Question: With some help of other Stack Overflow members. I've created an Animated canvas section of a website that i am building.
I'm pretty new to Canvas, what I want to do is have an Animated Arc/Circle
'''
function animate(elementId, endPercent) {
var canvas = document.getElementById(elementId);
var context = canvas.getContext('2d');
var x = canvas.width / 2;
var y = canvas.height / 2;
var radius = 43.5;
var curPerc = 0;
var counterClockwise = false;
var circ = Math.PI * 2;
var quart = Math.PI / 2;
context.lineWidth = 9;
context.strokeStyle = '#c51414';
context.lineCap = 'butt';
context.shadowOffsetX = 1;
context.shadowOffsetY = 1;
context.shadowBlur = 1;
context.shadowColor = "#c51414";
function render(current) {
context.clearRect(0, 0, canvas.width, canvas.height);
context.beginPath();
context.arc(x, y, radius, -(quart), ((circ) * current) - quart, false);
context.stroke();
curPerc++;
if (curPerc <= endPercent) {
requestAnimationFrame(function () {
render(curPerc / 100);
});
}
}
render();
}
animate('skill1', 90);
animate('skill2', 80);
animate('skill3', 45);
animate('skill4', 92);
animate('skill5', 80);
animate('skill6', 65);
'''
Here is the script i'm using at the moment. At the bottom it uses the
'''
animate('skill3', 45);
'''
The 45 at the end is the Percent the Arc travels to.
Here is a fiddle to make it easier to see.
<URL>
What i want to do is still using canvas, give each arc a complete background circle.
Here is an image of what I'm trying to achieve, (I did this in photoshop)

I don't want to use an Image, and place it underneath the arc, I've already tried this with a background image on the canvas but i'm really anal about the alignment and it's literally micro-pixels different to align the background to the animated arc. Plus i want to do it with Canvas.
Can anyone help me out with a fiddle of how to do it? I guess it'd be laying the animated arc on top of a static circle.
Please help as this is driving me insane!
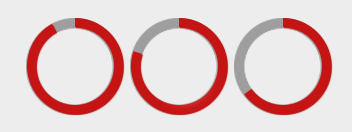
Answer: Well, this is more of a CSS question, as layering canvases is just making sure they are right on top of each other.
A simple solution would be to create a background canvas (call it '#bgCanvas1'), add it in the markup next to your '#myCanvas1', and set them both to 'position: absolute' which places them according to the closest positioned ancestor, effectively stacking them. In order for one to show up above the other unrelated to their HTML position, you could set the 'z-index' property of one to a higher value than the other.
So, for the CSS, applying what I've said:
'''
#myCanvas1, #bgCanvas1 {
position: absolute;
}
#bgCanvas1 {
z-index: 1;
}
#myCanvas1 {
z-index: 2;
}
'''
And just a simple update to the HTML:
'''
<canvas id="myCanvas1" width="250" height="250"></canvas>
<canvas id="bgCanvas1" width="250" height="250"></canvas>
'''
Here's the fiddle for it: <URL>
You may notice that I've updated your JavaScript function a bit, to allow passing a color of the circle to draw. You may want to customize it more later, and separate it into different functions, so drawing a static circle on the background canvas is easier.